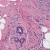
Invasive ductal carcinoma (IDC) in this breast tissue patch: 0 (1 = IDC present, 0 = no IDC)